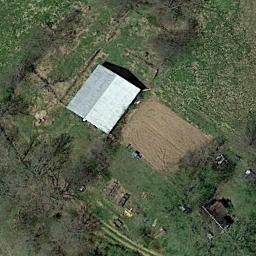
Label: sparse_residential